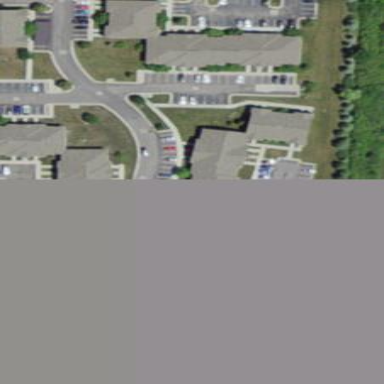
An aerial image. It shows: Image showing building with apartments.